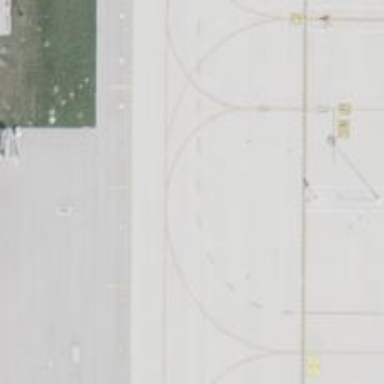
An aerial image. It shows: Image of taxiway at airport.